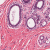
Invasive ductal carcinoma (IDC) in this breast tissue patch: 0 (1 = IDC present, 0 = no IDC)